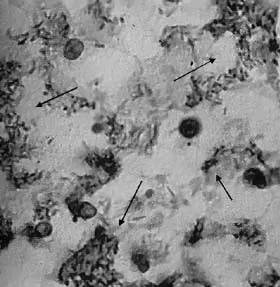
Strains of corynobacterium diphtheriae on a smear. A; Giemsa stain (original magnification x 1000) of visceral hemorrhagic necrotic lesions was associated with numerous strains of corynobacterium diphthetiae, producing the typical club-shaped appearance and distributed in a typical Chinese-letter appearance on the smear (arrows).
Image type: pathology (giemsa)